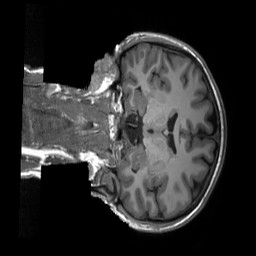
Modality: T1w
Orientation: coronal
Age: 29
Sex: female
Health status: healthy
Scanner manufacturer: siemens
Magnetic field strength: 3 T
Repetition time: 2.3 s
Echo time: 0.00229 s